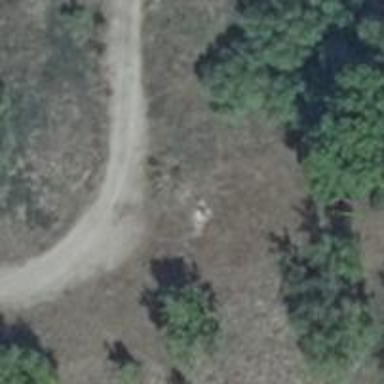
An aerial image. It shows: Track road.